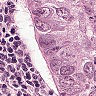
Metastatic tissue present: yes